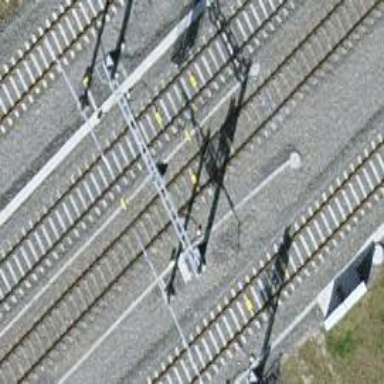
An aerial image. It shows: Railway signal.